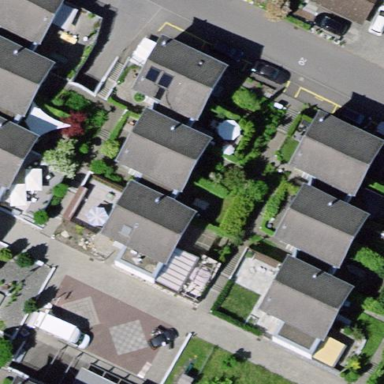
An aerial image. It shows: Terrace building.